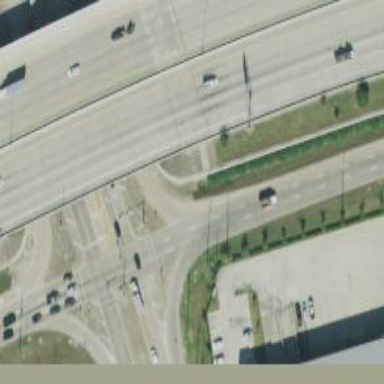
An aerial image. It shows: Frontage road that is classified as secondary link.